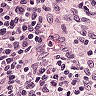
Metastatic tissue present: no